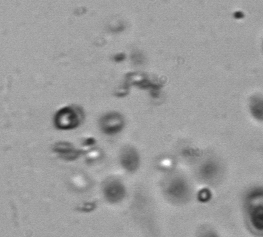
Label: Phaeocystis